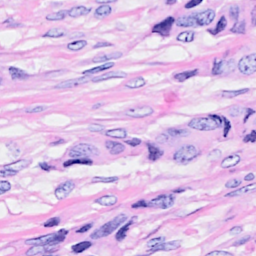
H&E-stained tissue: Breast